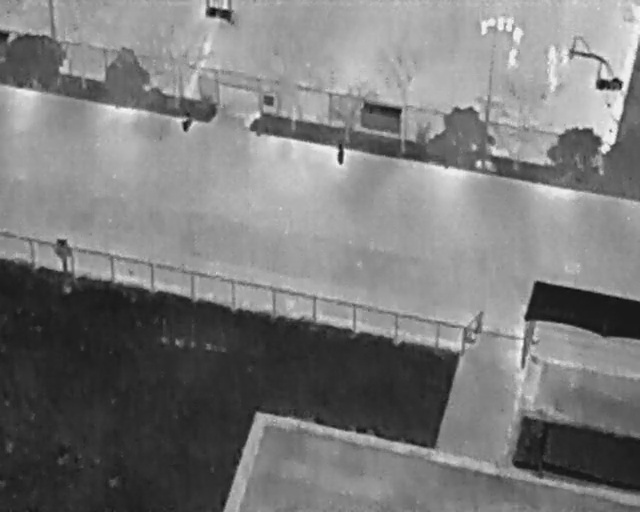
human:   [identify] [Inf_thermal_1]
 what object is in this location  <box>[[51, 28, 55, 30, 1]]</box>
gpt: <ref>1 small bicycle at the top</ref>

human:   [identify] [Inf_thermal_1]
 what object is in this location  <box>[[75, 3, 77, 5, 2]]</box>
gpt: <ref>1 small person at the top right</ref>

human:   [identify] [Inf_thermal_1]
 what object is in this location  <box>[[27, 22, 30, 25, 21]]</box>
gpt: <ref>1 small bicycle at the top left</ref>